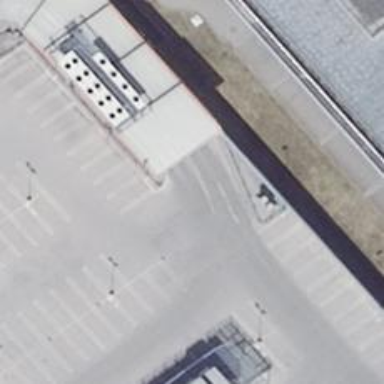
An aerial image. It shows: Multi-storey parking facility.